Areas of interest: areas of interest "Comprehensive Cultural Station of Bailing Bridge Town, Wucheng District"
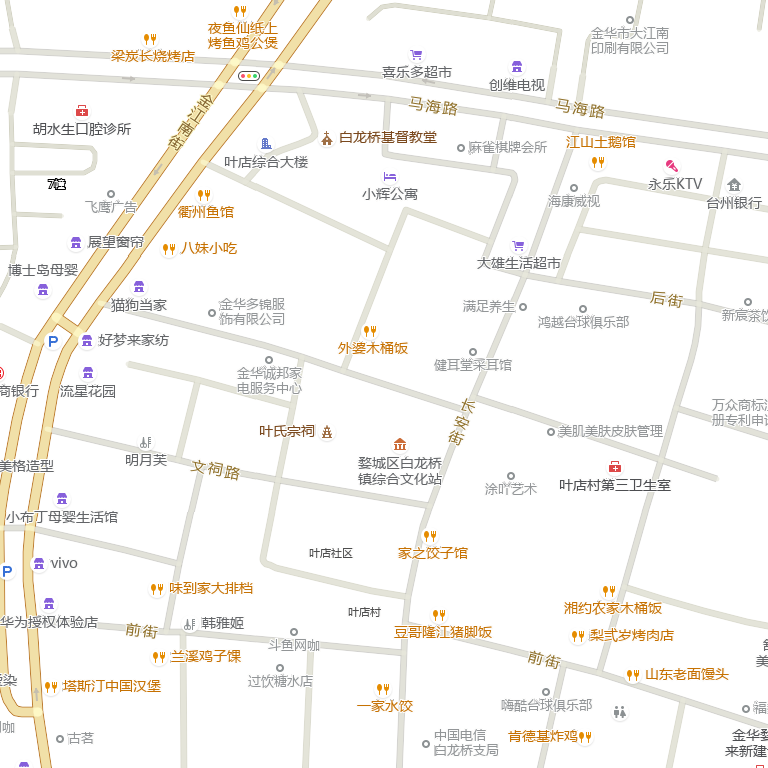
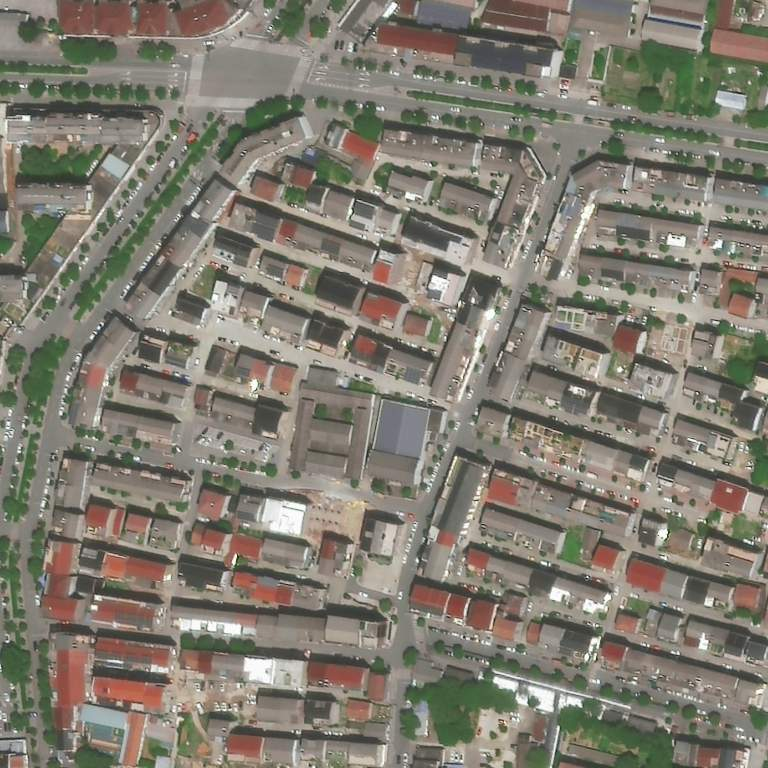